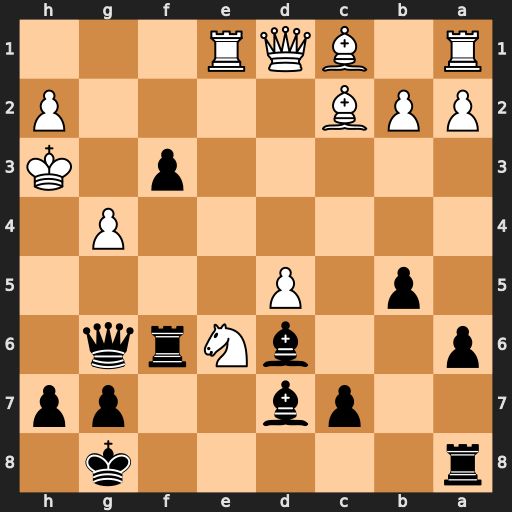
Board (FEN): r5k1/2pb2pp/p2bNrq1/1p1P4/6P1/5p1K/PPB4P/R1BQR3
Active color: b
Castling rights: -
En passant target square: -
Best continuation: Qh6+ Bxh6 Rxh6#